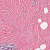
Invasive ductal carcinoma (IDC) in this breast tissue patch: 0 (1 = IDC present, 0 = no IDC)